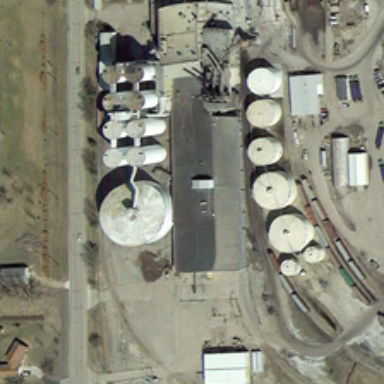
There are some truck parking near the storage tanks .